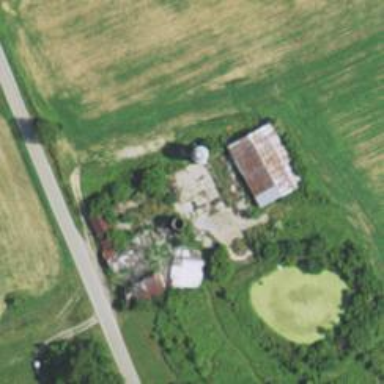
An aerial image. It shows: Silo.